Question: I have a super simple need of OCR.
My application allows creating image from text. Its very simple. People choose a font face, bold or not, and size.
So they get outputs like this, ignoring the border:

I wanted to create a very simple OCR to read these. I thought of this approach:
In the same way I generate an image for the message. I should generate an image for each character. Then I go through and try to match each character image to the black occourances in the canvas. Is this right approach?
The method I use to draw element to image is this copy paste example here: <URL>
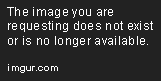
Answer: Ok, another couple of tries...
: use to embed the text message as part of the image itself. Here's a script that uses the alpha channel of an image to store text: <URL>
...but I have doubts about its effectiveness.
1. Use the clipping form of context.drawImage to draw just the message-text area of your image on the canvas.
2. Use context.getImageData to grab the pixel information.
3. Examine each vertical column starting from the left until you find an opaque pixel (this is the left side of the first letter).
4. Continue examining each vertical column until you find a column with all transparent pixels (this is the right side of the first letter).
5. Resize a second canvas to exactly contain the discovered letter and drawImage just the first letter to a second canvas.
6. Set globalCompositeOperation='destination-out' so that any new drawing will erase any existing drawings where the new & old overlap.
7. fillText the letter "A" on the second canvas.
8. Use context.getImageData to grab the pixel information on the second canvas.
9. Count the opaque pixels on the second canvas.
10. If the opaque pixel count is high, they you probably haven't matched the letter A, so repeat steps 5-9 with the letter B.
11. If the opaque pixel count is low, then you may have found the letter A.
12. If the opaque pixel count is medium-low, you may have found the letter A but the 2 A's are not quite aligned. Repeat steps 5-9 but offset the A in step#7 by 1 pixel horizontally or vertically. Continue offsetting the A in 1 pixel offsets and see if the opaque pixel count becomes low.
13. If step#12 doesn't produce a low pixel count, continue with the letter B,C,etc and repeat steps 5-9.
When you're done discovering the first letter, go back to step#1 and only draw the message-text with an offset that excludes the first letter.